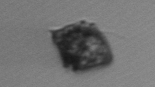
Label: Kryptoperidinium_triquetrum